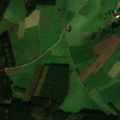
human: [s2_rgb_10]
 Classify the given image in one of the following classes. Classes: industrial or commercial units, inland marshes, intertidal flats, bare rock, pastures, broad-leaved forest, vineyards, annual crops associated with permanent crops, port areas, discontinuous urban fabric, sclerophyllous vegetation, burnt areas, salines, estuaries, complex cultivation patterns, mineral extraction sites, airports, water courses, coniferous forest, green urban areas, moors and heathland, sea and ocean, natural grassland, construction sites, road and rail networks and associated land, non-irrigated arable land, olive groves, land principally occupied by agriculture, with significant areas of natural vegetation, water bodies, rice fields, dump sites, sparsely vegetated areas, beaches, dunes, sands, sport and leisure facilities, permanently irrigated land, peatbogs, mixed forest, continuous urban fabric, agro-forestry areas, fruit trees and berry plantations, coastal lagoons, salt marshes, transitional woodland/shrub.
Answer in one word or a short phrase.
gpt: discontinuous urban fabric, pastures, complex cultivation patterns, coniferous forest, mixed forest, transitional woodland/shrub